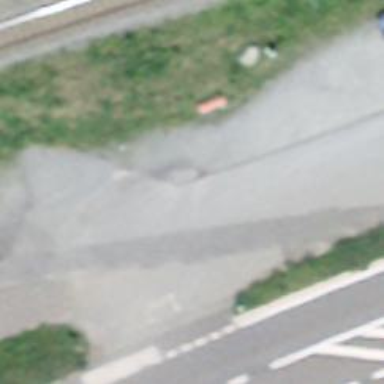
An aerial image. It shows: Red bench.